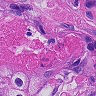
Metastatic tissue present: yes